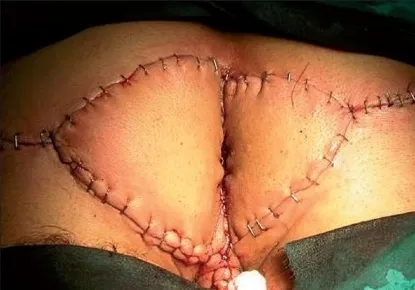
Bilateral V-Y advancement flap in condyloma acuminatum.
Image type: medical_photograph (other_medical_photograph)